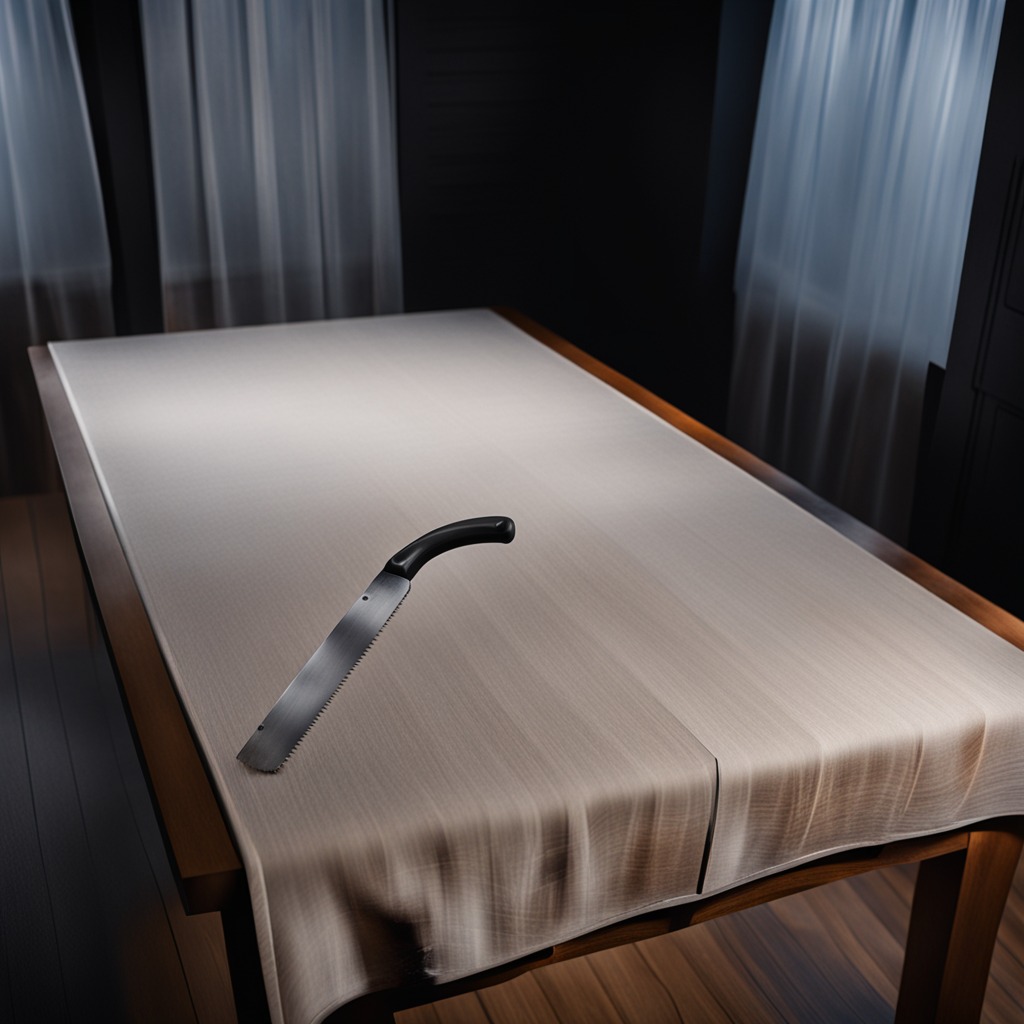
A metal saw is lying on a wooden table inside a workshop at night.